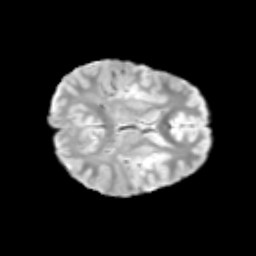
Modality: T2w
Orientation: axial
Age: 10
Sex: male
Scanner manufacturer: siemens
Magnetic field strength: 3 T
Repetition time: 3.8 s
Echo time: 0.07 s